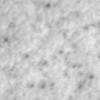
Label: no_change